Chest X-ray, AP view. Patient: 24 years old, sex M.
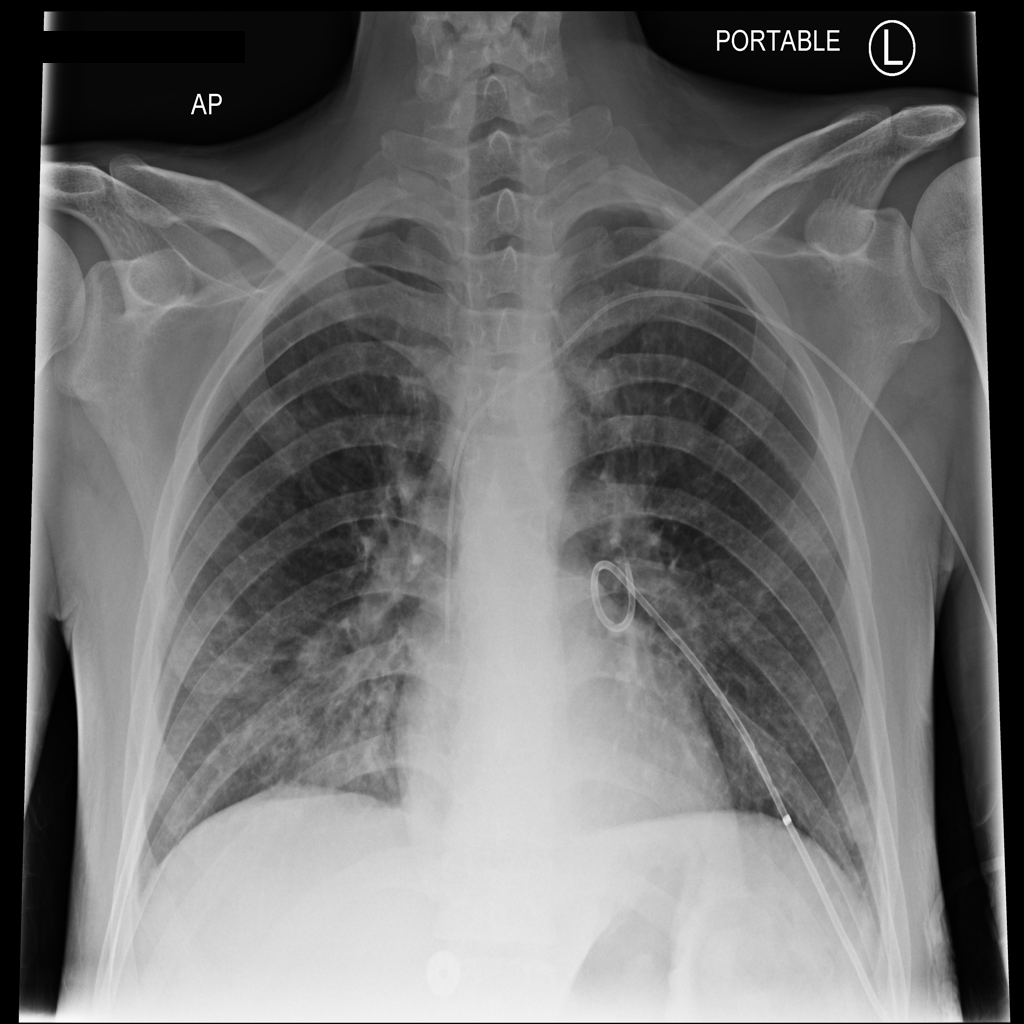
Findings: No Finding